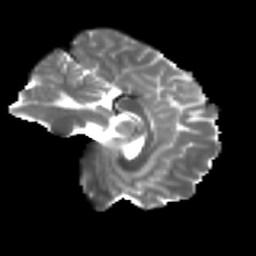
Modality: T2w
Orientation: sagittal
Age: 21
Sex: female
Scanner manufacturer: ge
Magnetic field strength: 3 T
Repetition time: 7.8 s
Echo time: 0.0606 s